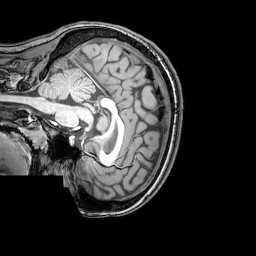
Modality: T1w
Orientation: sagittal
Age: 21
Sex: female
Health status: healthy
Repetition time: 0.081 s
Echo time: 0.037 s